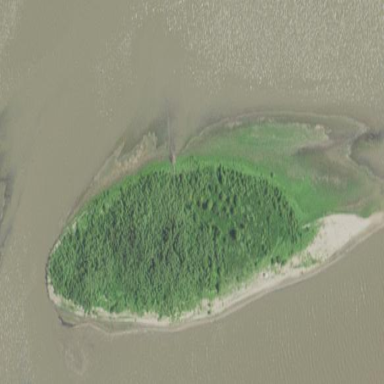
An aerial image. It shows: Islet covered with natural sand.